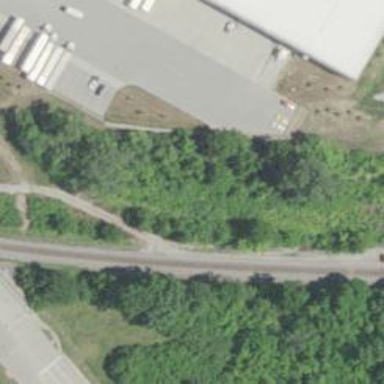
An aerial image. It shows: Site related to railway infrastructure.